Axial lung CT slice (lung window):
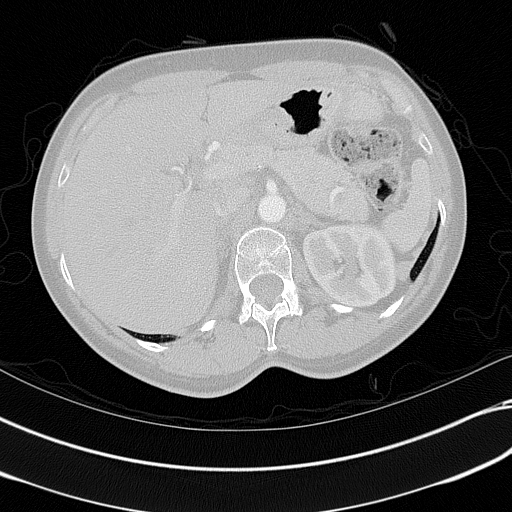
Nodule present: no